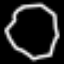
Label: octagon